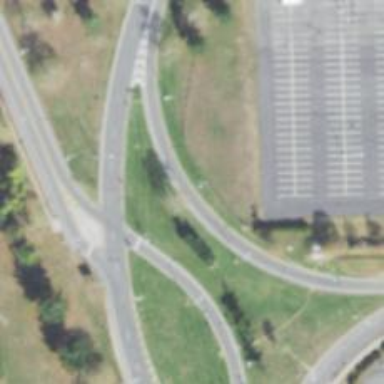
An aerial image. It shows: Secondary link road with asphalt surface.